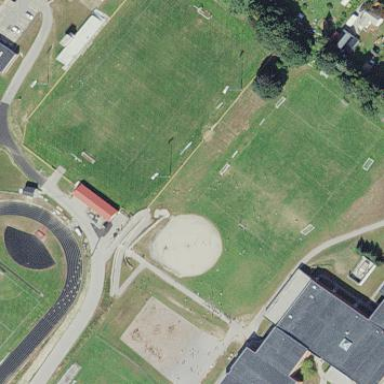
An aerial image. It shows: Softball pitch for leisure and sport activities.